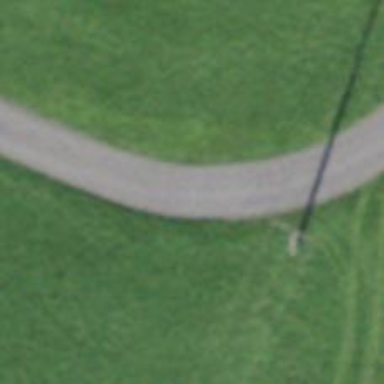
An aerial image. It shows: Paved track with grade 1 surface.